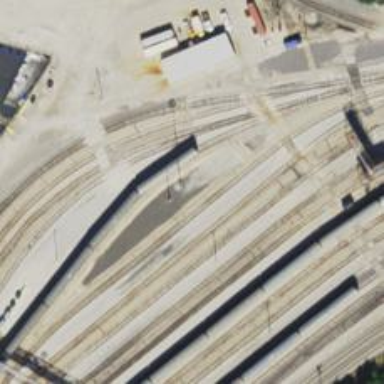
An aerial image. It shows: Railway service station.